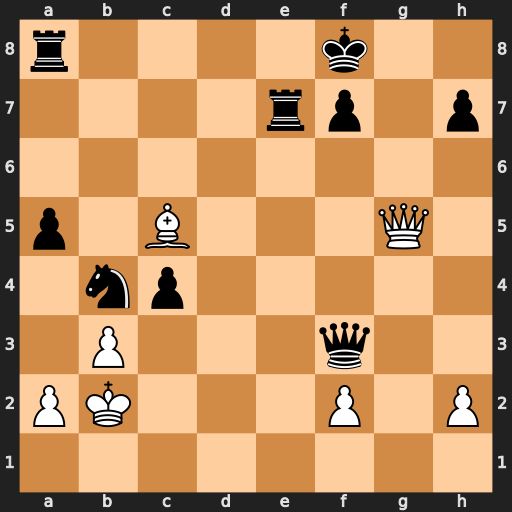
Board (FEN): r4k2/4rp1p/8/p1B3Q1/1np5/1P3q2/PK3P1P/8
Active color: w
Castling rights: -
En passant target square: -
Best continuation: Qxe7+ Kg7 Qg5+ Kh8 Bd4+ f6 Bxf6+ Qxf6+ Qxf6+